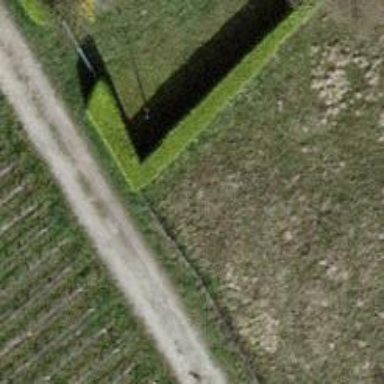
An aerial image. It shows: Hedge barrier.